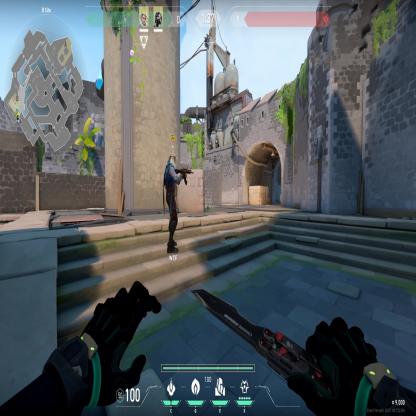
Label: teammate